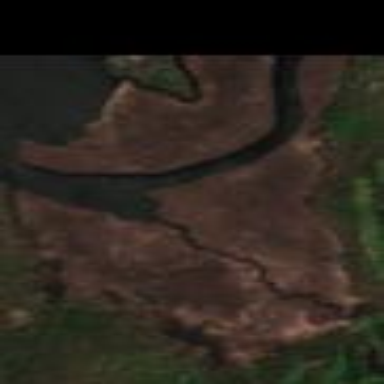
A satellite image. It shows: Marsh wetland.